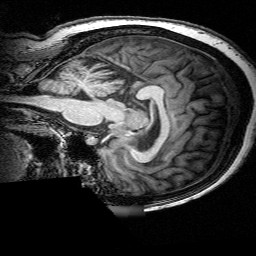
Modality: T1w
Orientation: sagittal
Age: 58
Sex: female
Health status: ill
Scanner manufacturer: siemens
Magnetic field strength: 3 T
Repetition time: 0.0025 s
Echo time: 0.00336 s